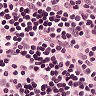
Metastatic tissue present: no